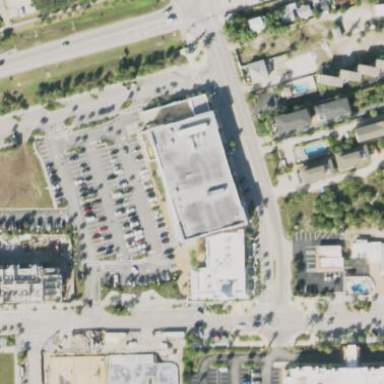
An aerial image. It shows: Supermarket located in building.